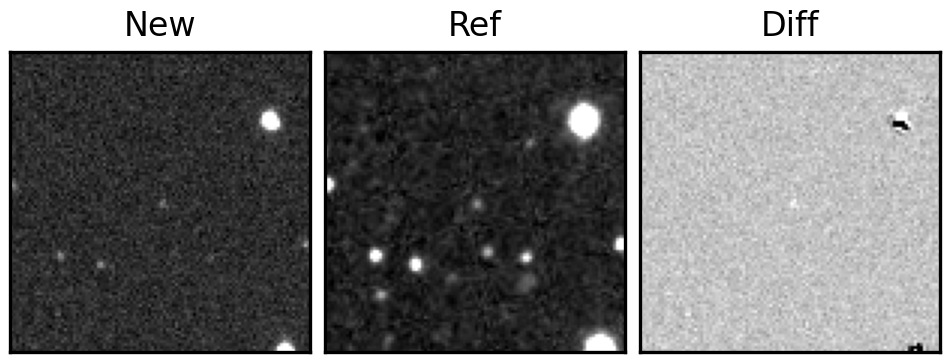
Label: real